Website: crate-barrel
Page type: payment
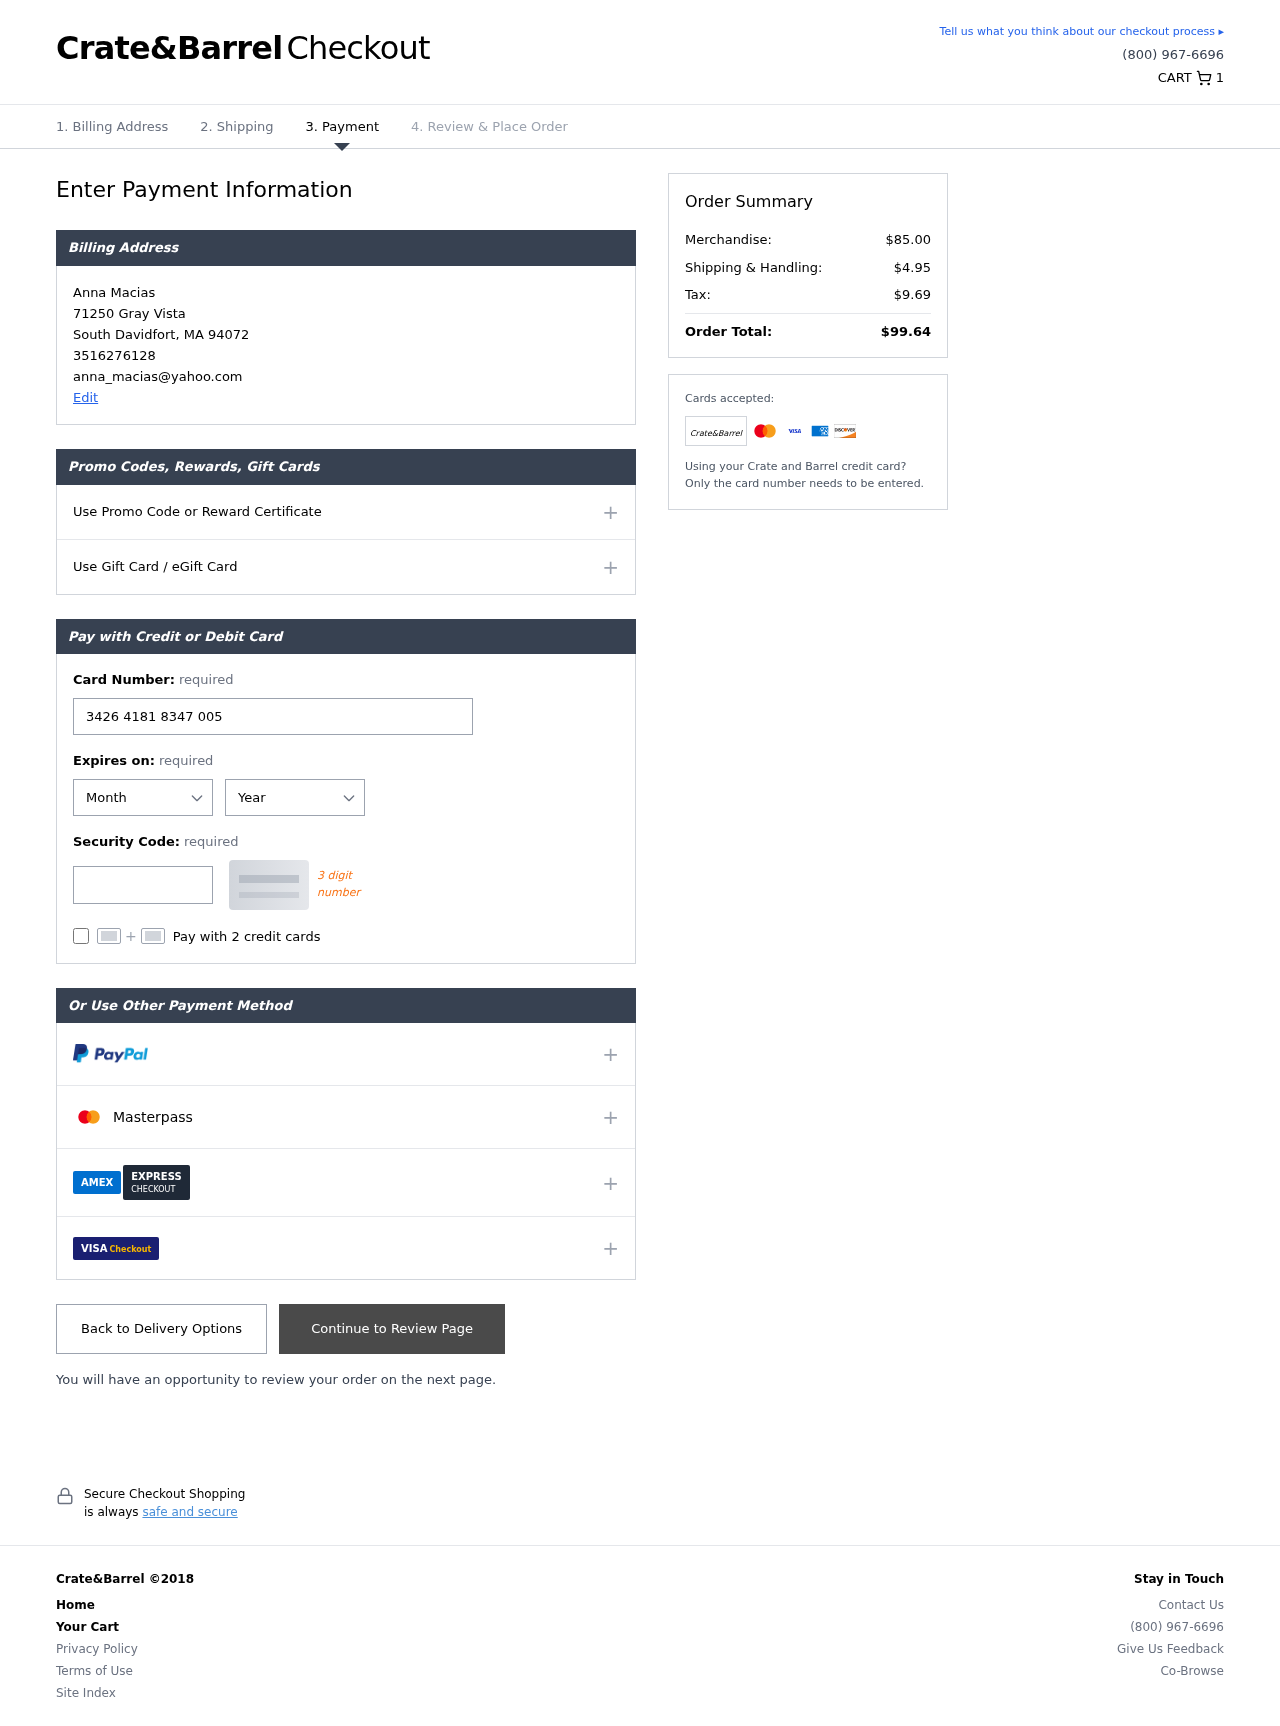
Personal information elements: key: PII_CARD_CVV
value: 2539
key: PII_CARD_EXPIRY_MONTH
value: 03
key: PII_CARD_EXPIRY_YEAR
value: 26
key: PII_CARD_NUMBER
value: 3426 4181 8347 005
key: PII_CITY
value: South Davidfort
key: PII_EMAIL
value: anna_macias@yahoo.com
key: PII_FULLNAME
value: Anna Macias
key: PII_PHONE
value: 3516276128
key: PII_POSTCODE
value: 94072
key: PII_STATE_ABBR
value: MA
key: PII_STREET
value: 71250 Gray Vista
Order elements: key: ORDER_NUM_ITEMS
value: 1
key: ORDER_SUBTOTAL
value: $85.00
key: ORDER_SHIPPING_COST
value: $4.95
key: ORDER_TAX
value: $9.69
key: ORDER_TOTAL
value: $99.64